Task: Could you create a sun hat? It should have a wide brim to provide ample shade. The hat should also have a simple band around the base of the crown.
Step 123:
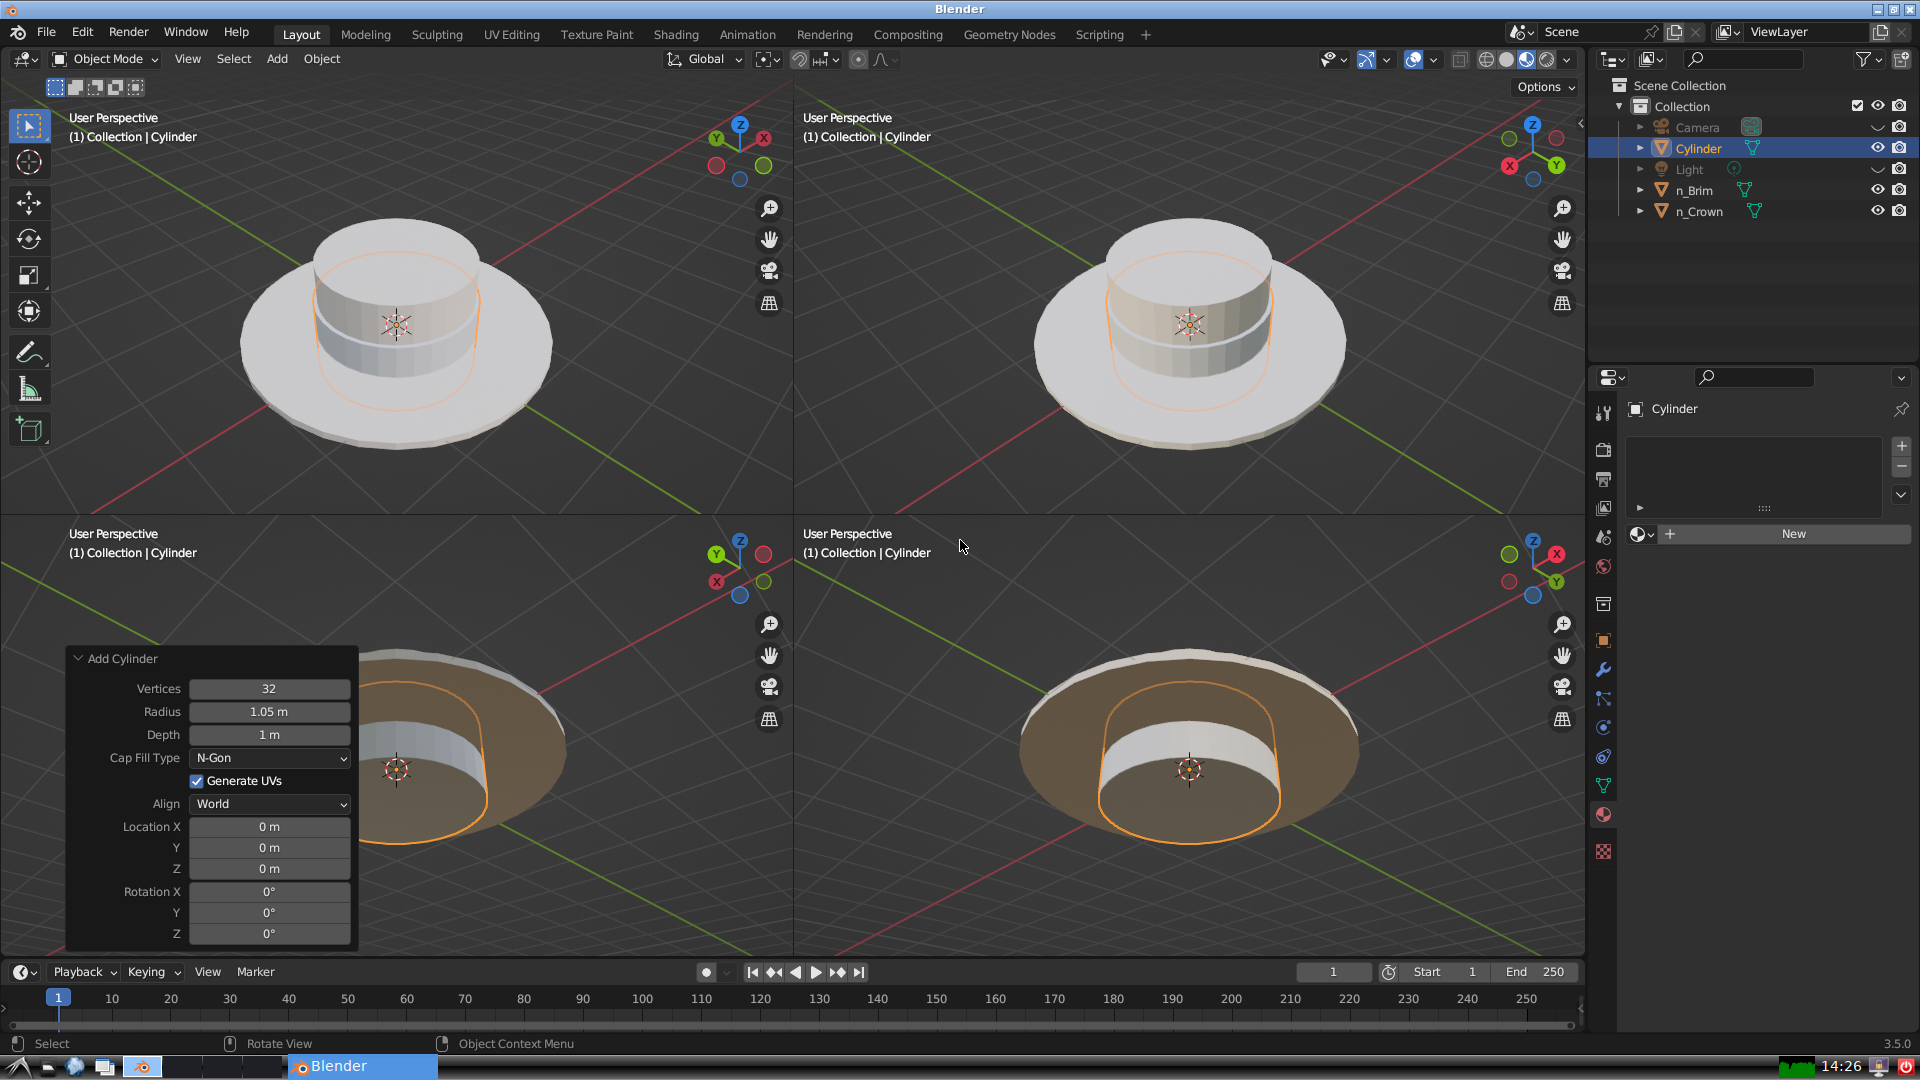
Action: {"key_press": ['Ctrl, Home']}